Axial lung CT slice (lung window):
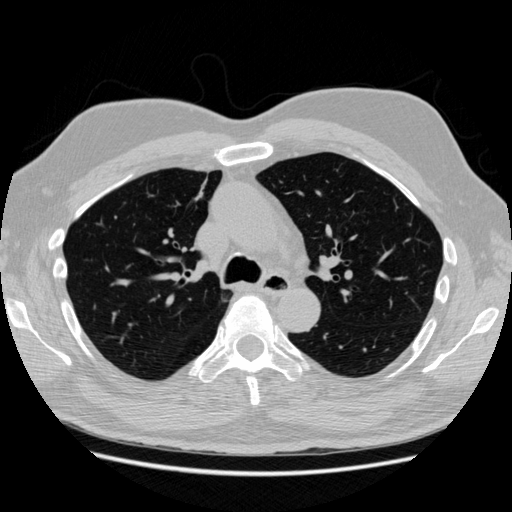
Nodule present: yes
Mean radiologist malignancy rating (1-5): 2.5